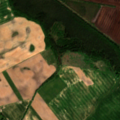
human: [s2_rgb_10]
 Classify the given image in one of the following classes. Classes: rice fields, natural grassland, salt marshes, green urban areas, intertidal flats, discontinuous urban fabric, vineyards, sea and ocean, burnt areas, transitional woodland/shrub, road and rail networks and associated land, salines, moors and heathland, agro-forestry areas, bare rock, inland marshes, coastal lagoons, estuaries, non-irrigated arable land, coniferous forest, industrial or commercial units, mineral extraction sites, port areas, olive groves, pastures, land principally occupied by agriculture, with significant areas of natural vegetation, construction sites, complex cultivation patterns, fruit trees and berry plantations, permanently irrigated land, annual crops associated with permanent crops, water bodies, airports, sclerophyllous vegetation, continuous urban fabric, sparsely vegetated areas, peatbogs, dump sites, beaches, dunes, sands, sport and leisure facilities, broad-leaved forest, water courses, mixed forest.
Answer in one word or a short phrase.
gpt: non-irrigated arable land, complex cultivation patterns, coniferous forest, transitional woodland/shrub, peatbogs